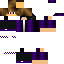
A male human skin with dark skin, wearing brown long hair dressed in a purple hoodie and black pants, featuring a closed mouth.